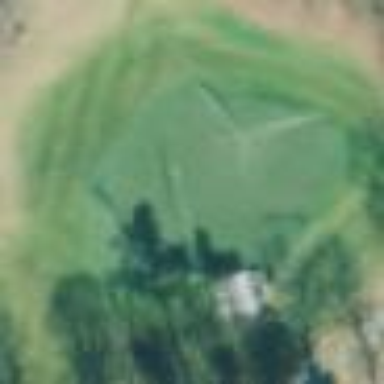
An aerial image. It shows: Golf fairway in the image.